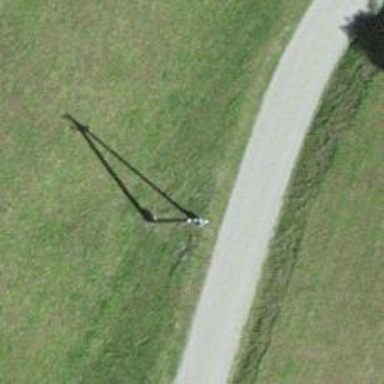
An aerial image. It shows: Minor power line.